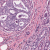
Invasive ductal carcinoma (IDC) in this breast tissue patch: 1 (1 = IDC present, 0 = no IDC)